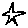
Label: star